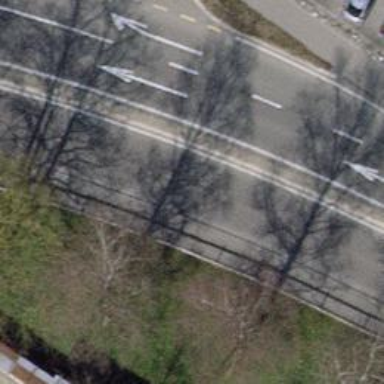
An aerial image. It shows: Primary highway with asphalt surface and designated cycle lane.